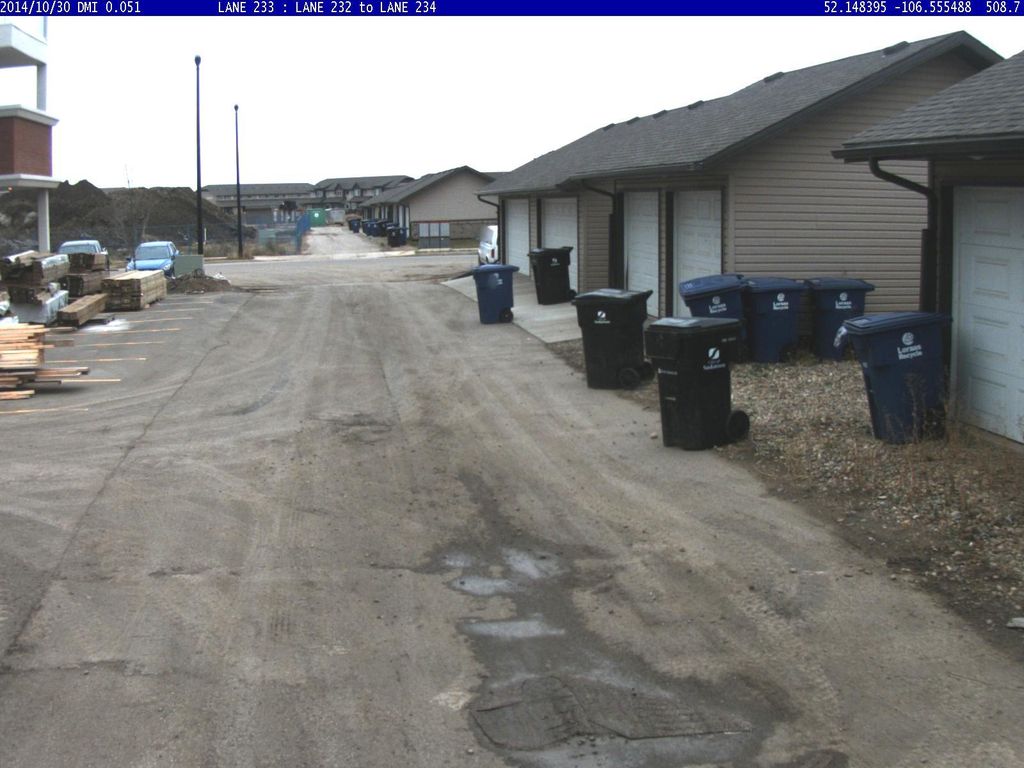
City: saskatoon